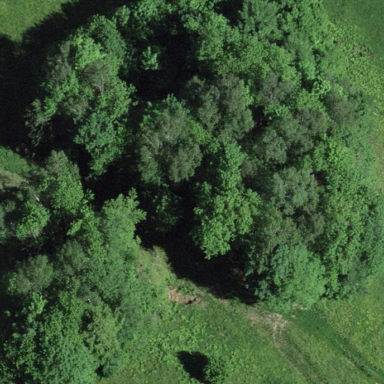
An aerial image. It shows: Forest area.